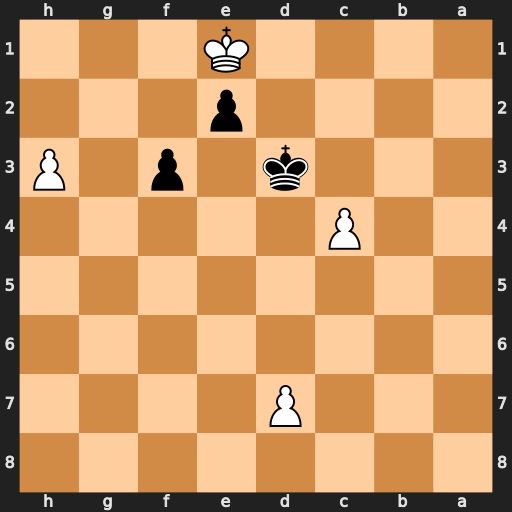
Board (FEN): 8/3P4/8/8/2P5/3k1p1P/4p3/4K3
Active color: b
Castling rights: -
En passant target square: -
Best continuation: Ke3 h4 f2#